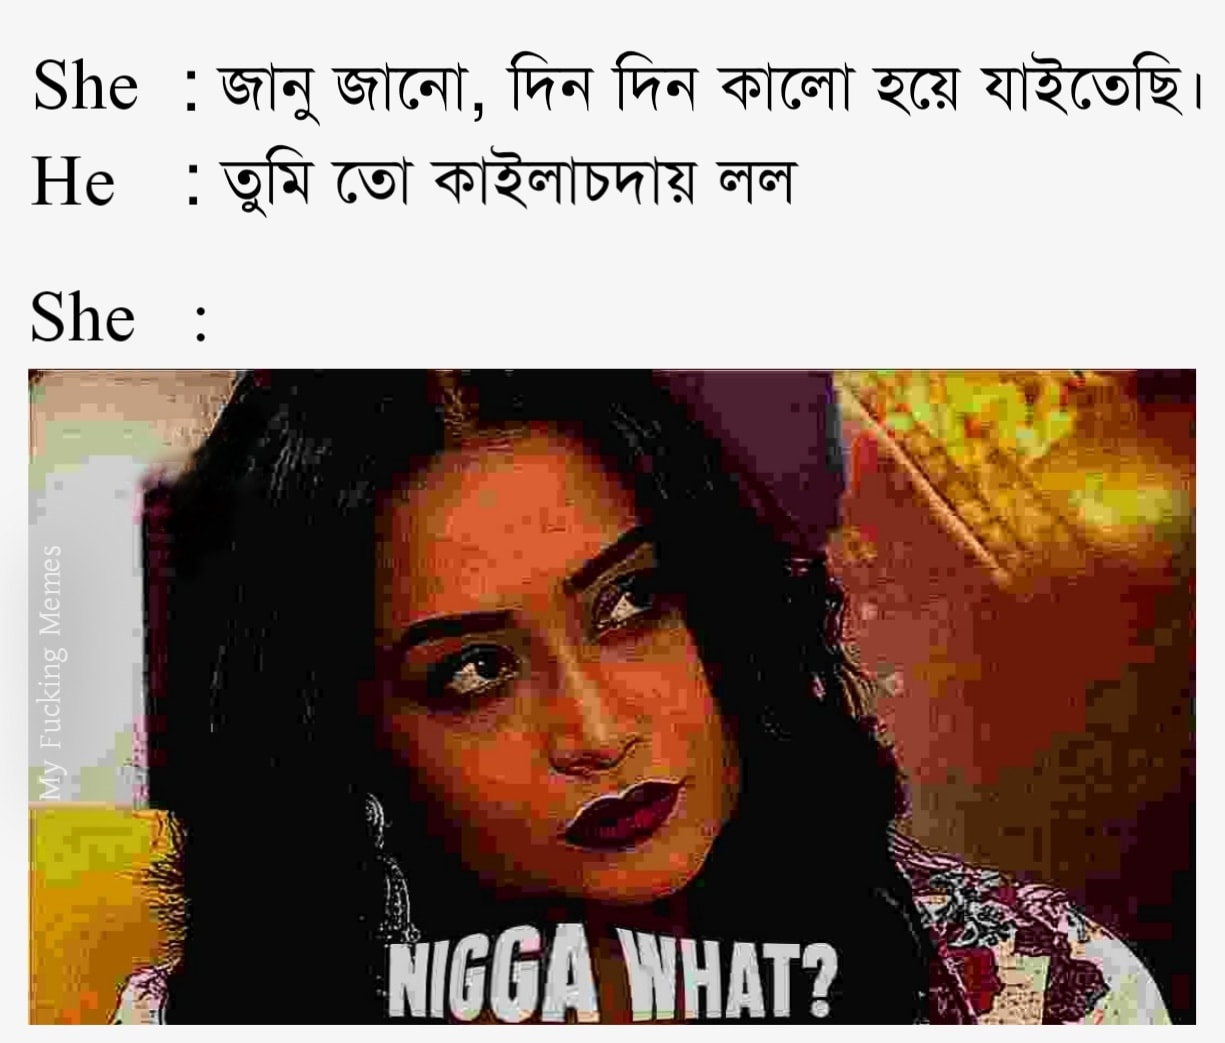
Caption: She  : জানু জানো, দিন দিন কালো হয়ে যাইতেছি ।    He :  তুমি তো কাইলাচদায় লল   She:   NIGGA WHAT
Label: hate